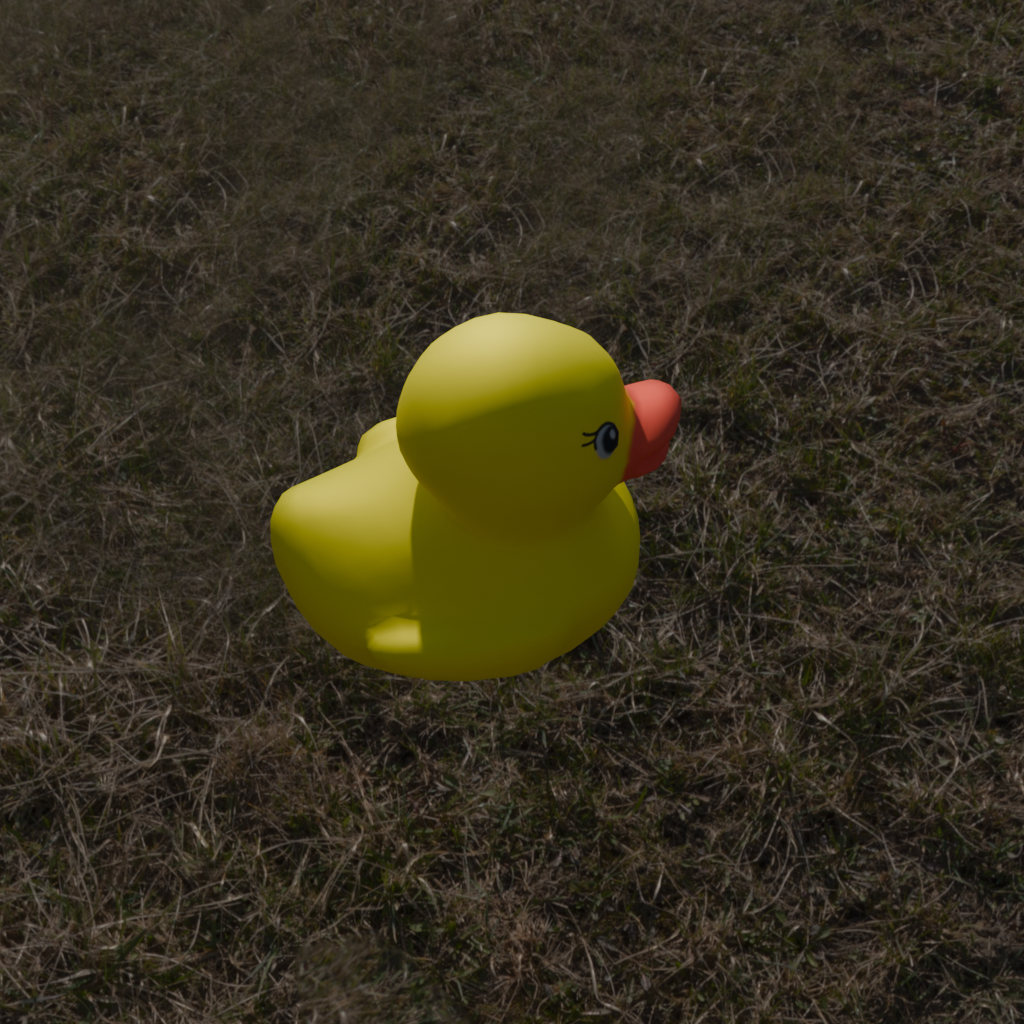
an image of a yellow rubber duck seen from <right_top> in an open field with a bleft sun and scattered clouds in the sky.